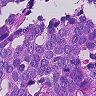
Metastatic tissue present: yes